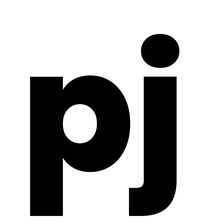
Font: Poppins-ExtraBold